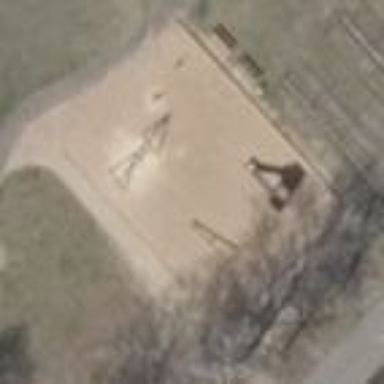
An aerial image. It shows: Playground area for leisure activities on the land.